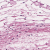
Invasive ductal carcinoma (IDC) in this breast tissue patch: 0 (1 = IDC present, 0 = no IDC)